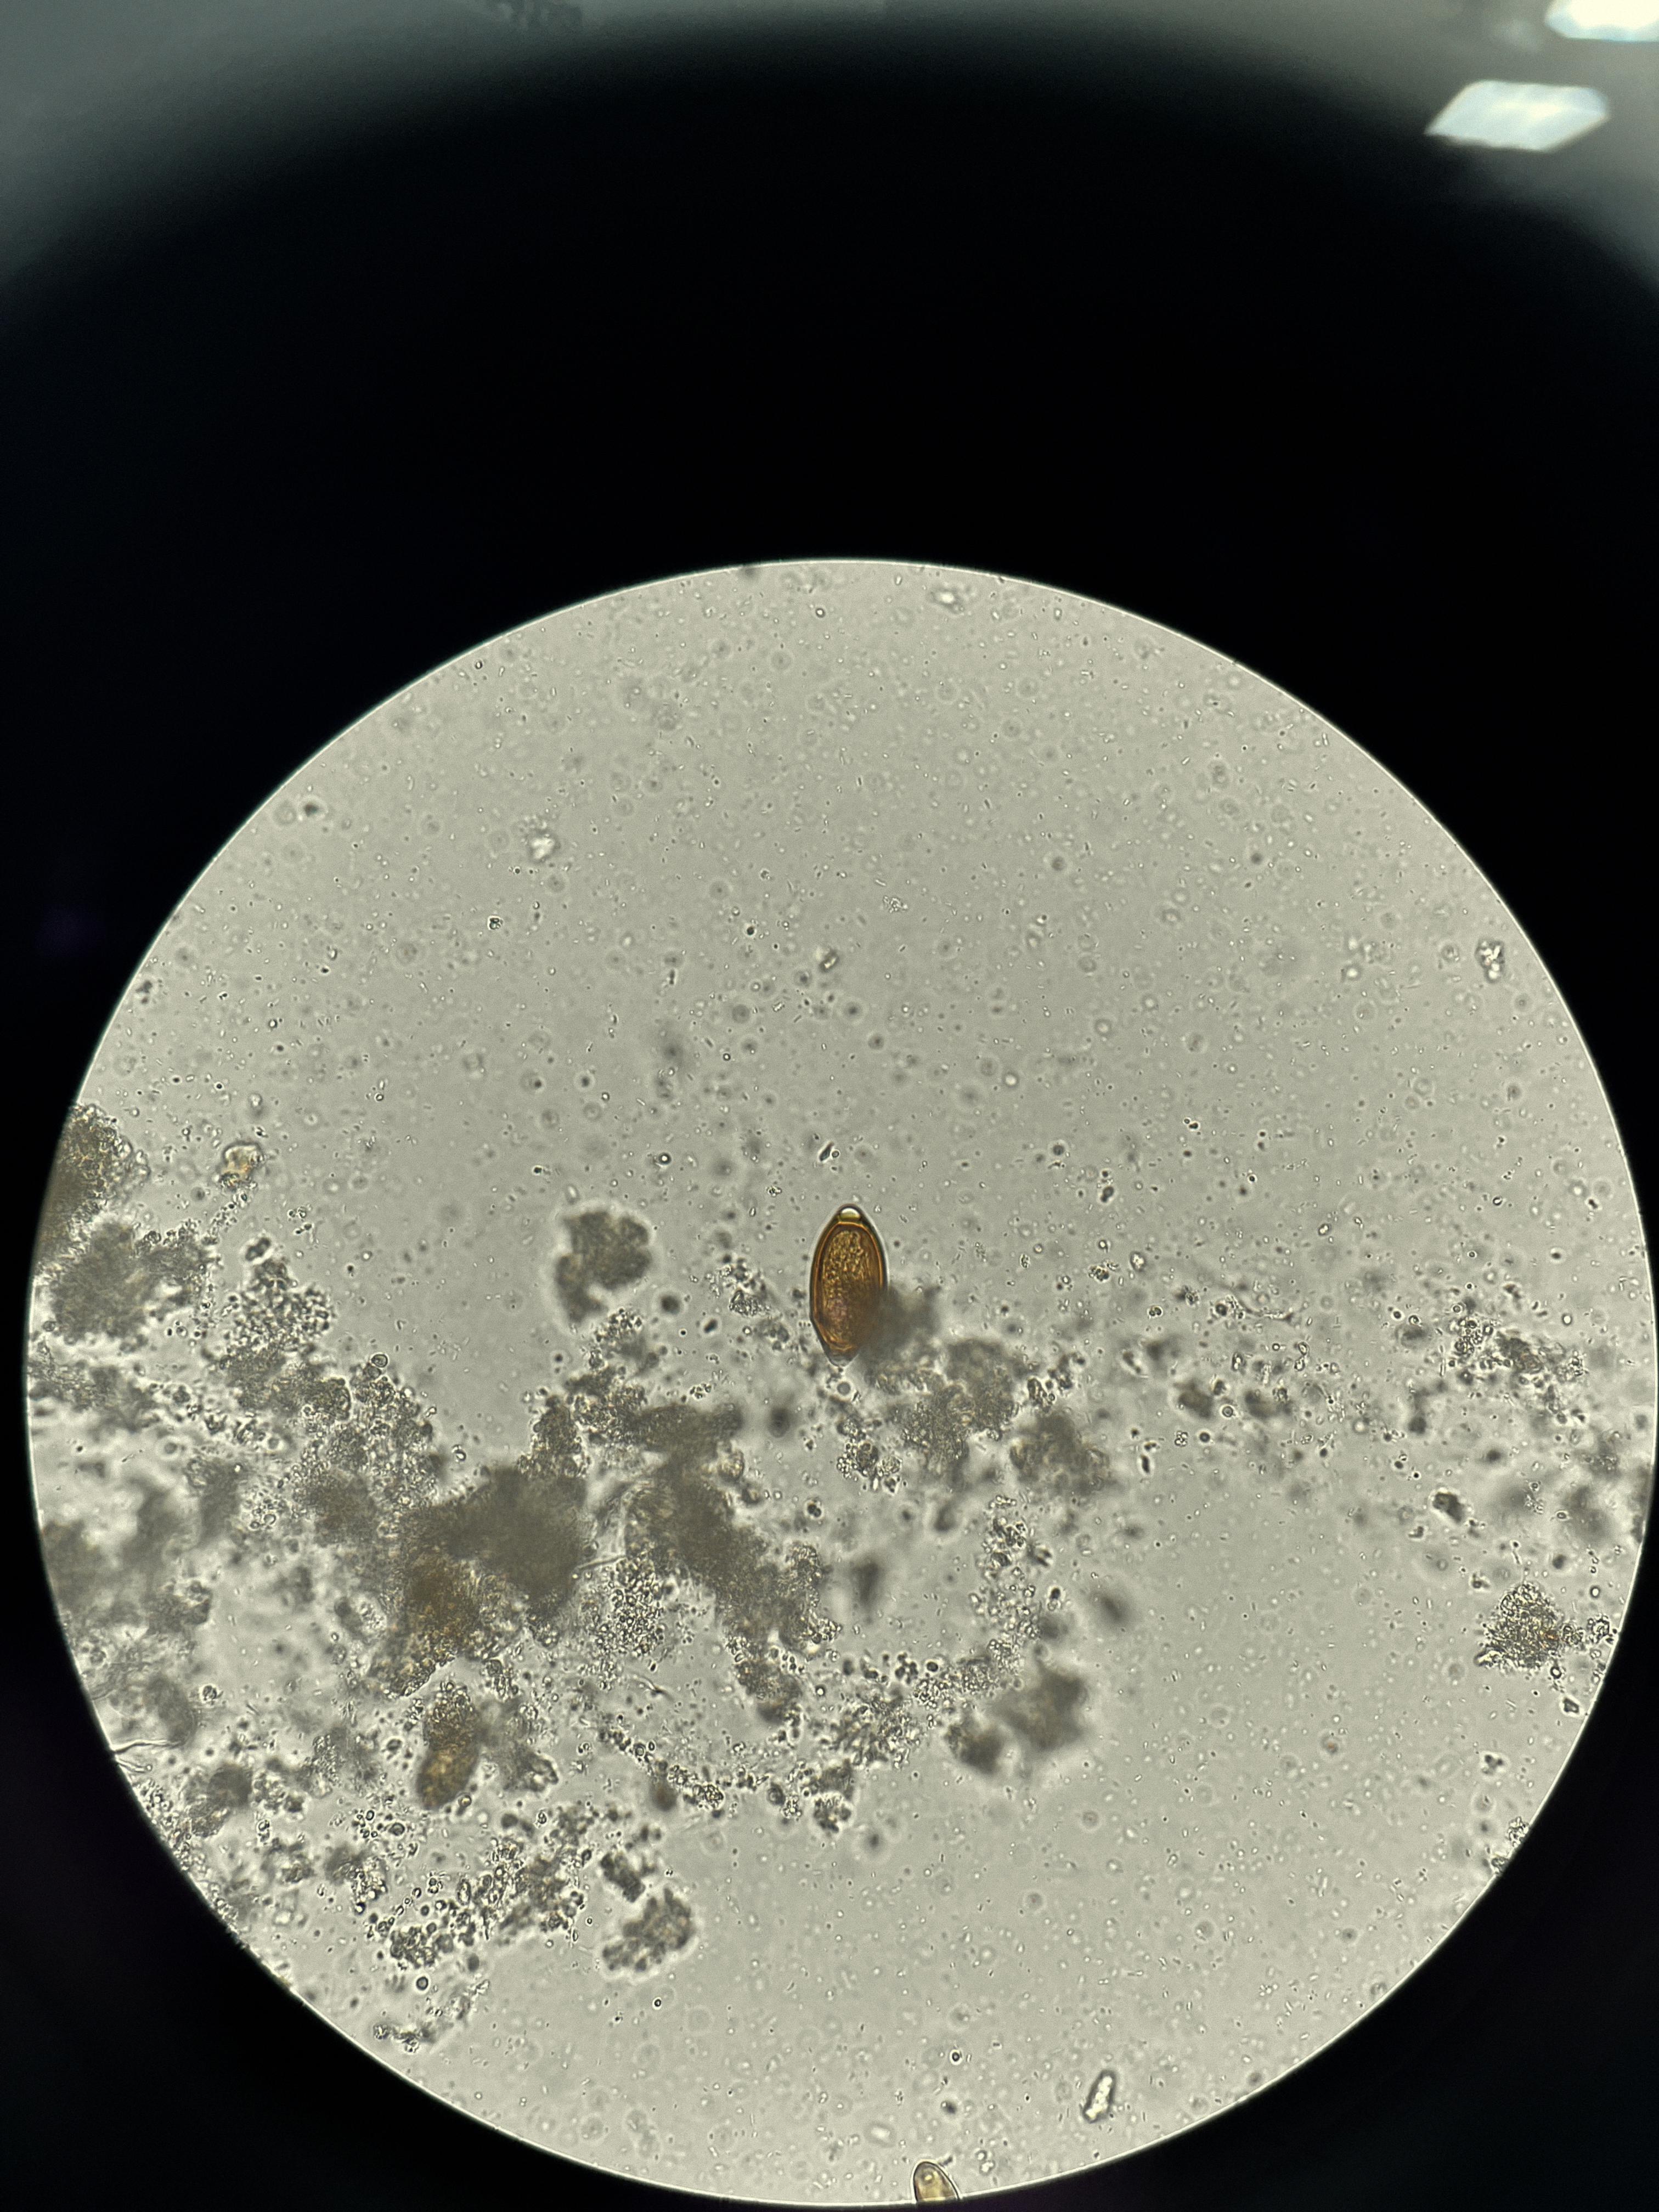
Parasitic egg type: Trichuris trichiura